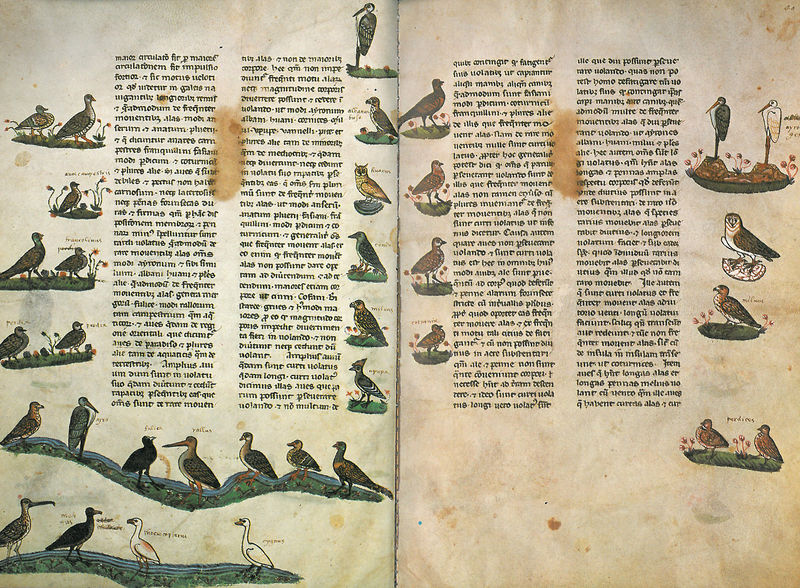
Titel: Falkenbuch Friedrichs des II.; De arte venandi cum avibus
Institution: Rom, Biblioteca Vaticana
Schlagwörter: adler, blau, falke, wasser, grün, blumen, gras, wiese, bach, vögel, wiesen, schrift, ente, gans, schwan, spalten, enten, friedrich, buch, seite, text, kranich, reiher, wasservögel, flecken, seiten, ende, greif, buchseiten, eule, hühner, latein, lateinisch, storch, uhu, biologie, buchmalerei, bussard, doppelseite, codex, eulen, storche, raubvögel, friedrich ii., falkenbuch, specht, vogelbuch